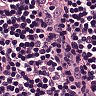
Metastatic tissue present: no